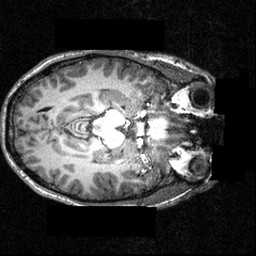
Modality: T1w
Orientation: axial
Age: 26
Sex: male
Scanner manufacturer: siemens
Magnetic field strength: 3.951 T
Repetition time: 1.5 s
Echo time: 0.00335 s